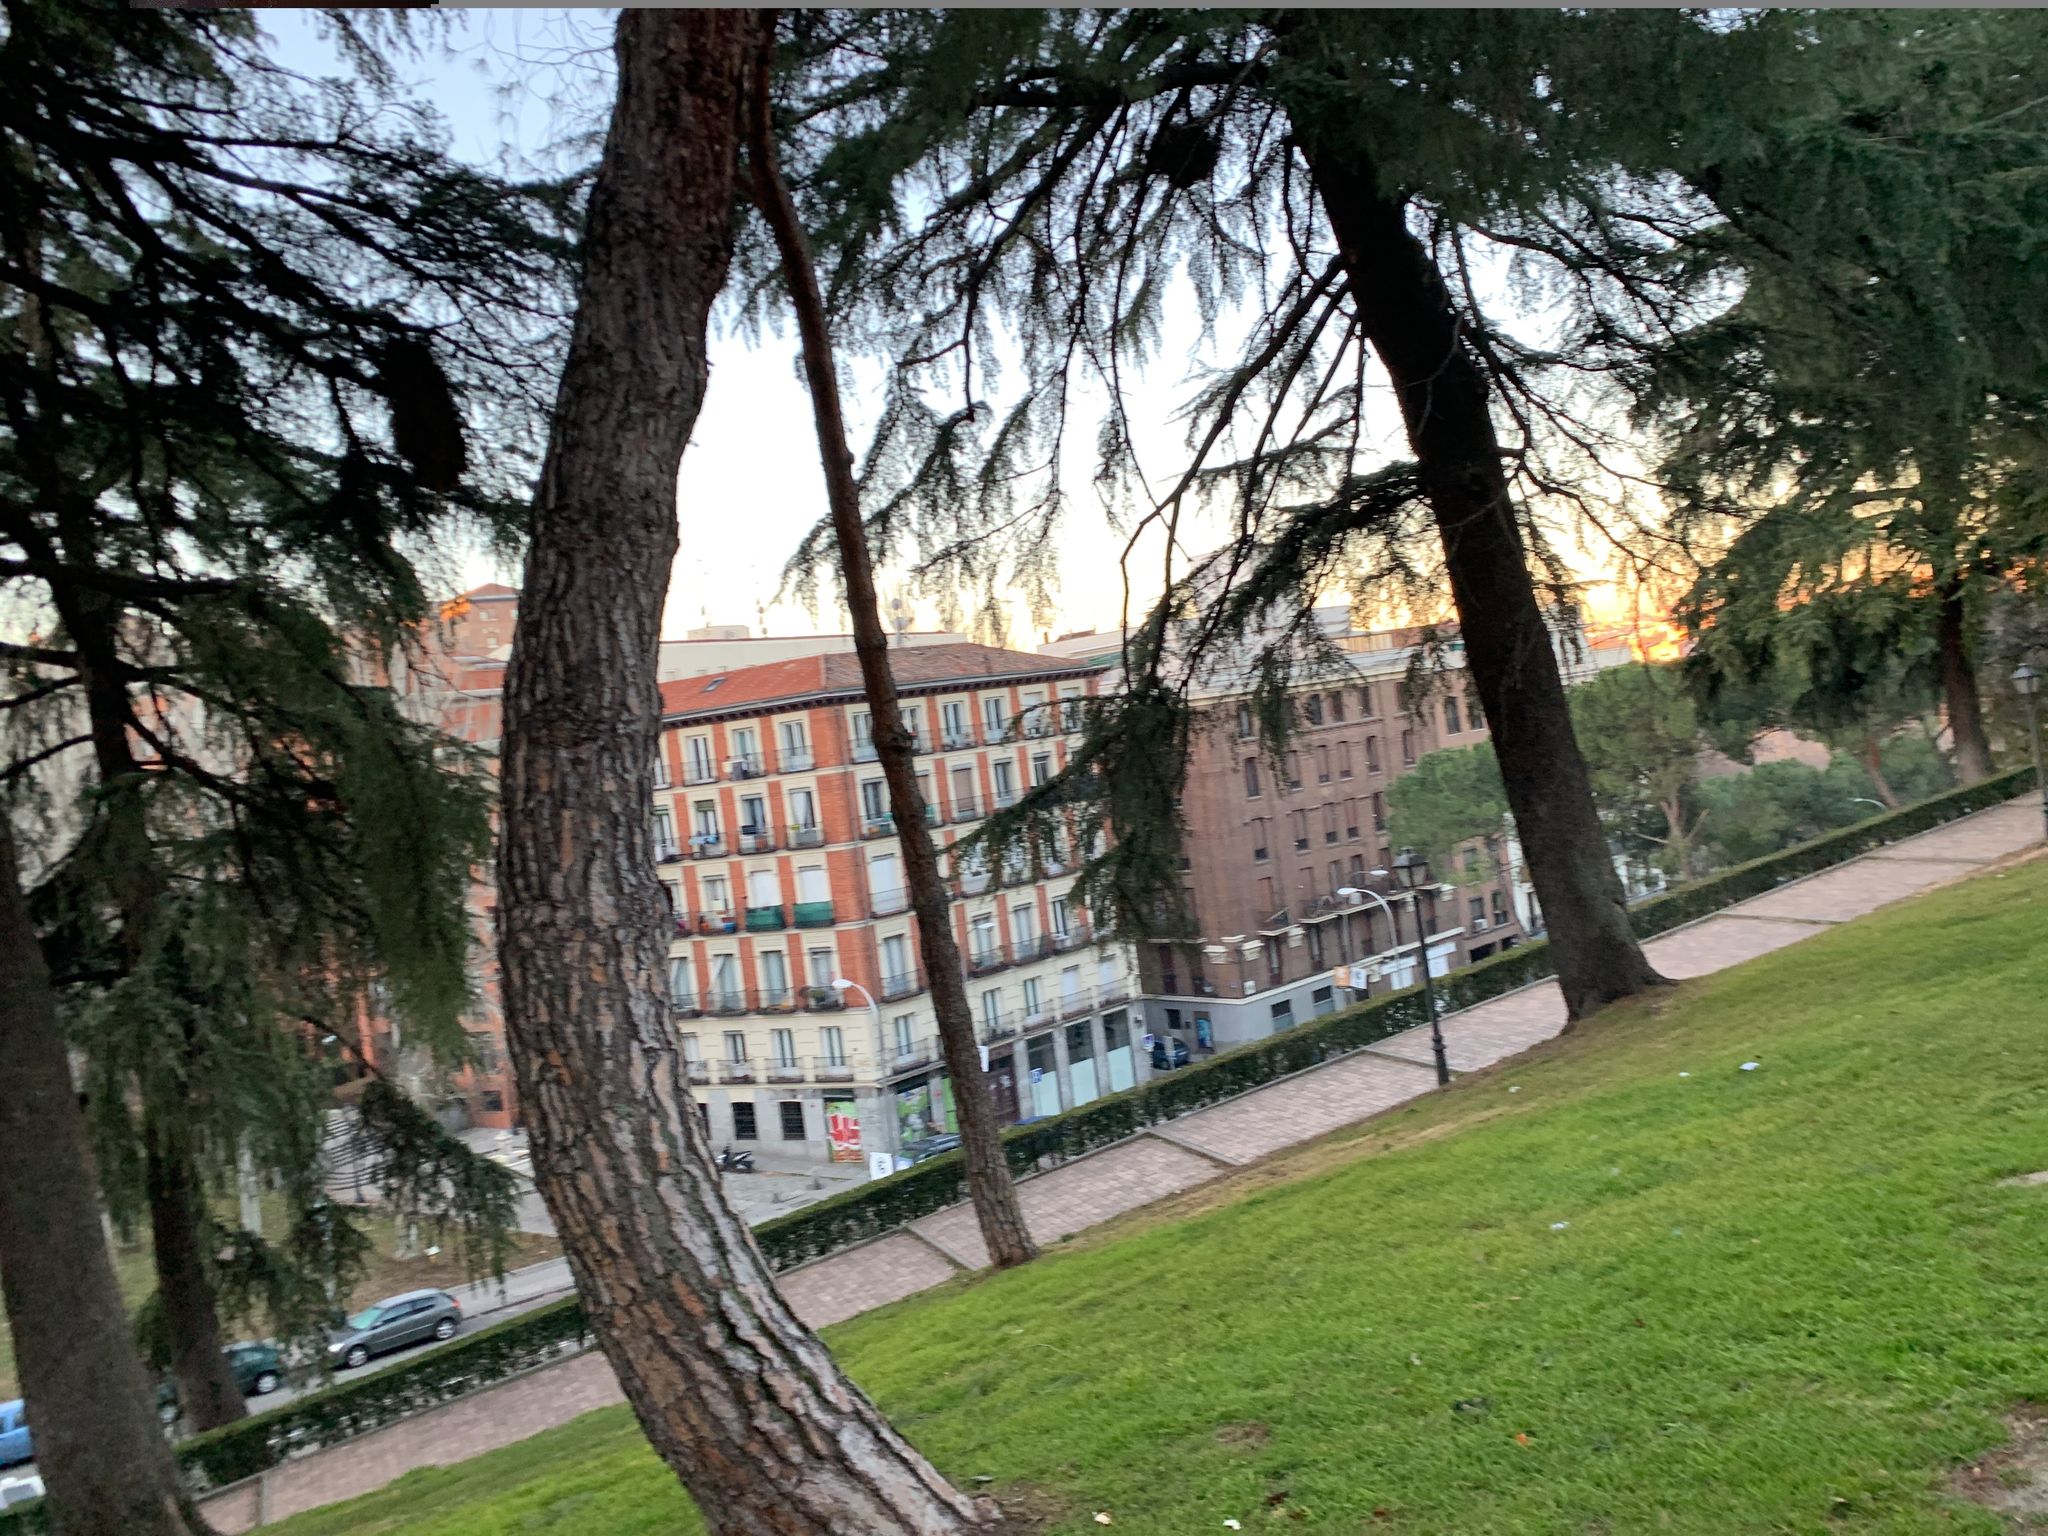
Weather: clear
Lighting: day
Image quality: good
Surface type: walking surface
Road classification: steps, pedestrian, service
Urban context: urban centre
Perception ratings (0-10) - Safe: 6.16, Lively: 5.45, Beautiful: 5.93, Boring: 6.43, Depressing: 5.94, Wealthy: 8.11